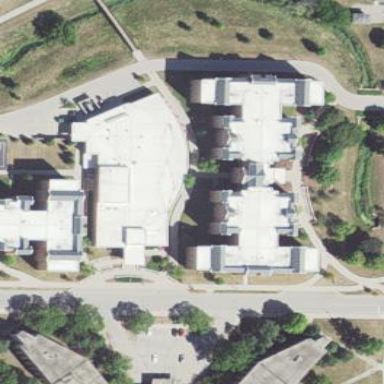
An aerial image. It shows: Dormitory building.